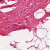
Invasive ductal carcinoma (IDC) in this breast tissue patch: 0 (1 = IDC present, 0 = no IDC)